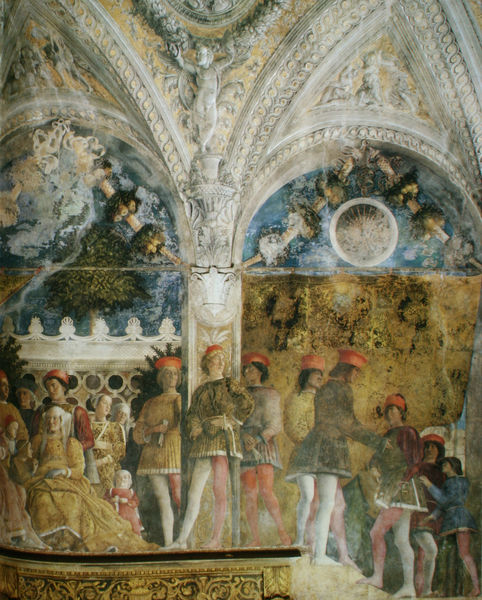
Titel: Camera degli Sposi, Nordwand
Künstler: Andrea Mantegna
Standort: Mantua
Institution: Palazzo Ducale
Schlagwörter: blau, dunkel, gemälde, gruppe, himmel, mann, umhang, weiß, frauen, gelb, menschen, ocker, sitzen, ausschnitt, braun, frau, haar, hut, hüte, kleider, männer, szene, säule, säulen, rot, haube, leute, ornament, rock, versammlung, kappe, kappen, mütze, mützen, wand, architektur, diener, stehen, stein, gelehrte, portrait, porträt, kirche, sonne, gewand, gold, stehend, decke, familie, kind, paar, girlande, pflanzen, gotik, renaissance, kinder, engel, beine, apfel, bogen, italien, jungen, knaben, risse, giebel, mauer, hof, saal, kuppel, papst, detail, wandgemälde, wandmalerei, stuck, unscharf, foto, bögen, gewölbe, knabe, glaube, kreuz, palast, balustrade, schwert, ritter, girlanden, fries, wappen, ehepaar, putz, junger mann, mittelalter, strumpfhose, fresken, romanik, florenz, begrüssung, strumpfhosen, königin, fresko, golden, christentum, fresco, hofstaat, rote, zweifarbig, toskana, verziehrung, ehrung, medici, protrait, italienisch, boten, jünglinge, botticelli, höfisches leben, page, knappen, beinlinge, gewöbe, pietro, erhaltung, rote kappen, roter hut, bewölbe, rote hüte, irlanden, della franscesca, pierro, fesken